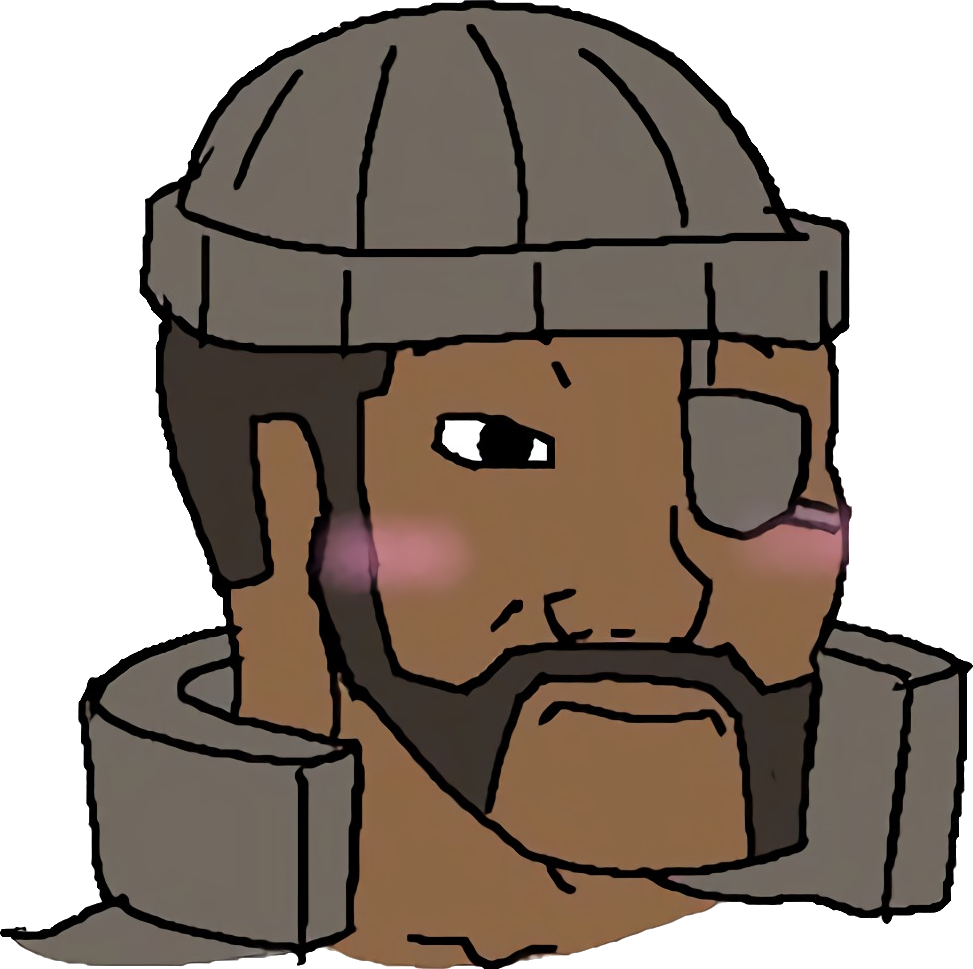
Label: 5_Blackjak